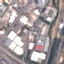
Land use / land cover: Industrial